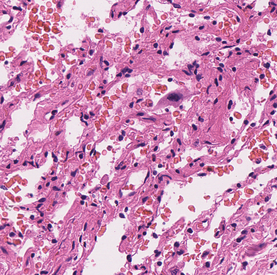
Tumor epithelial tissue: no
Tumor-associated stroma tissue: no
Normal tissue: yes